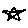
Label: star